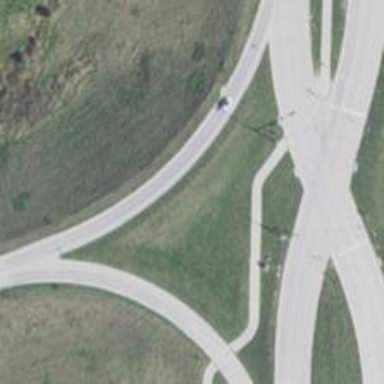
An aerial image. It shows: Motorway link at Diverging Diamond Interchange (DDI) junction.